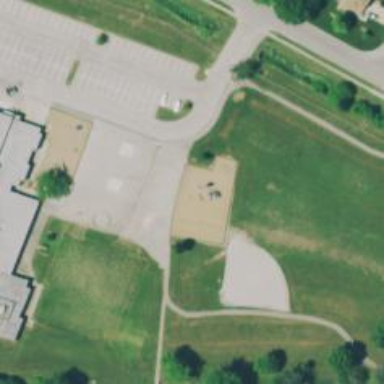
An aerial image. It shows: Multi-sport pitch with asphalt surface.